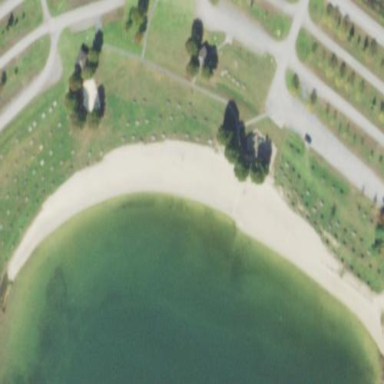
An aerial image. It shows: Beautiful beach with natural surroundings.